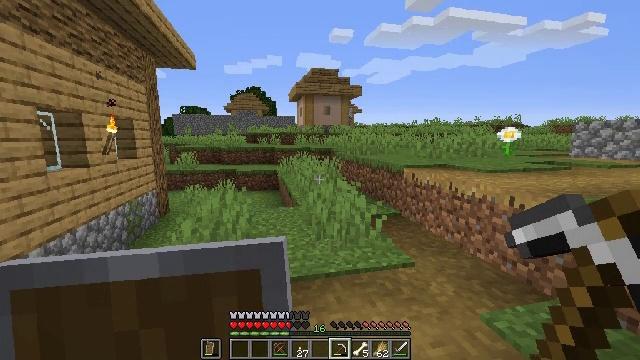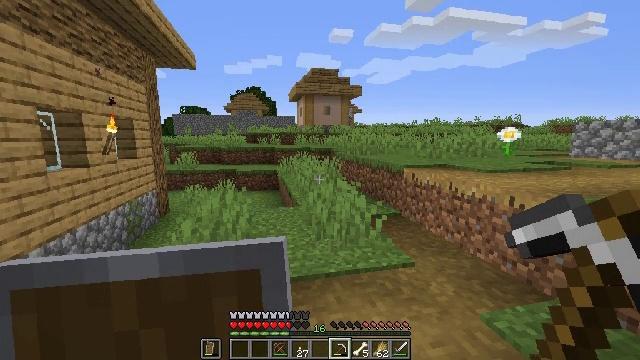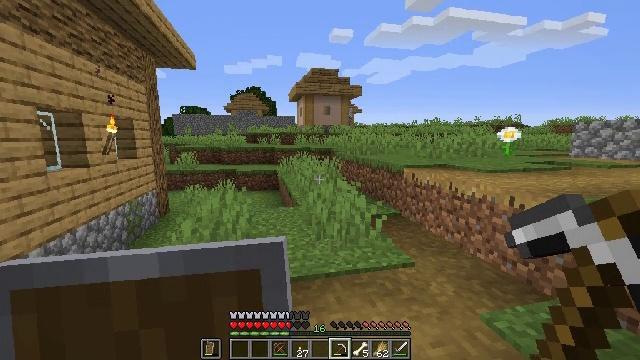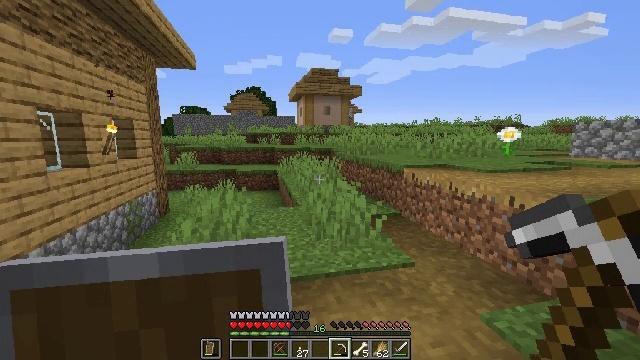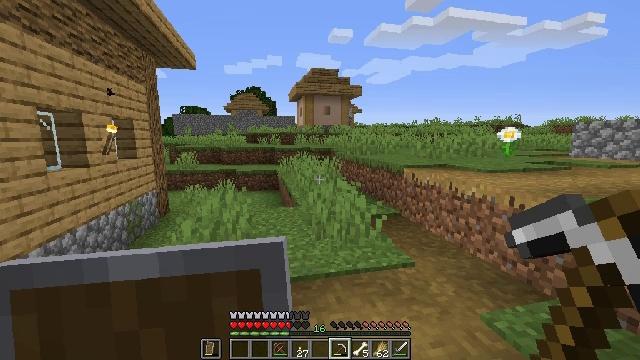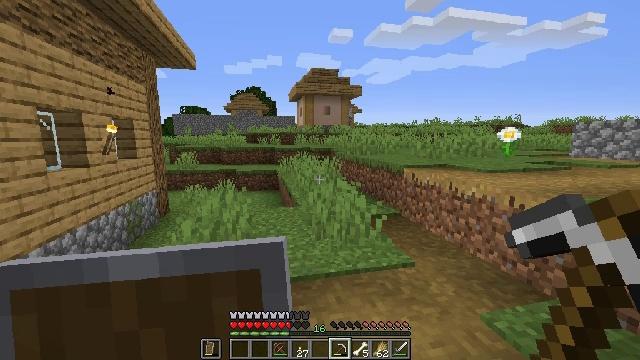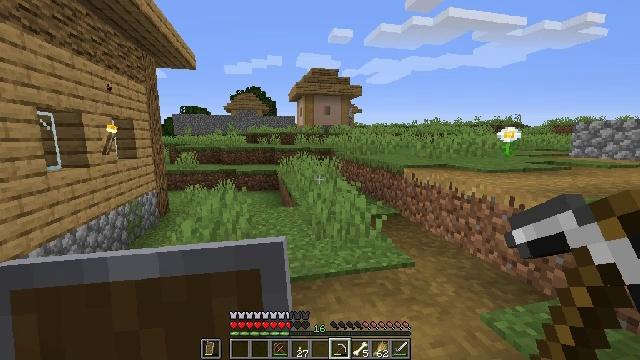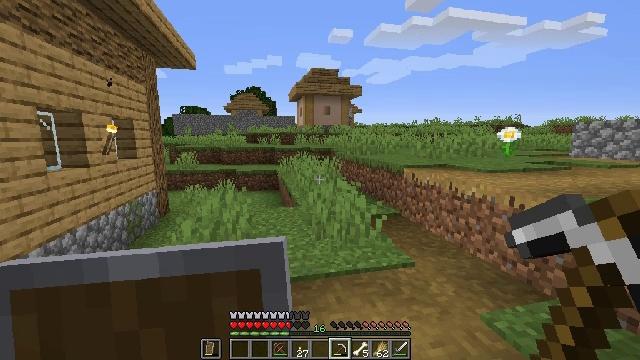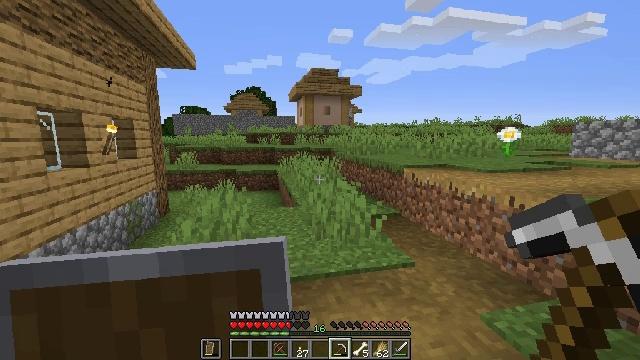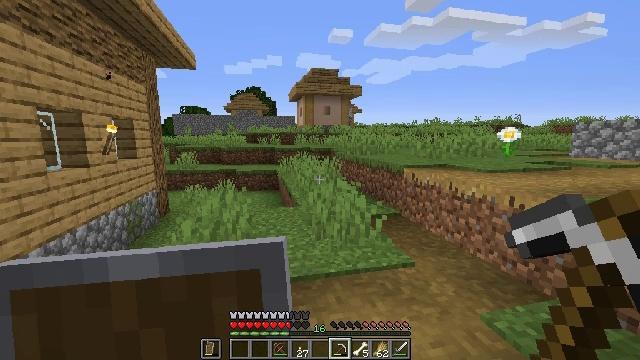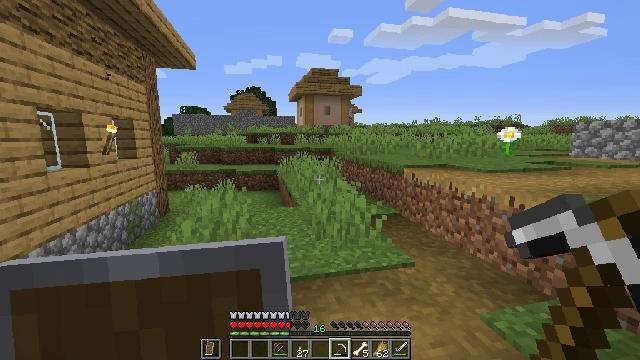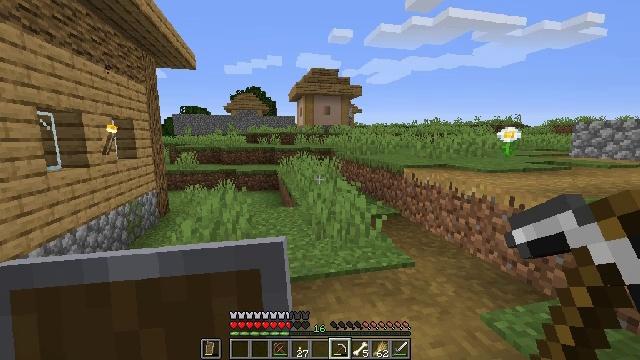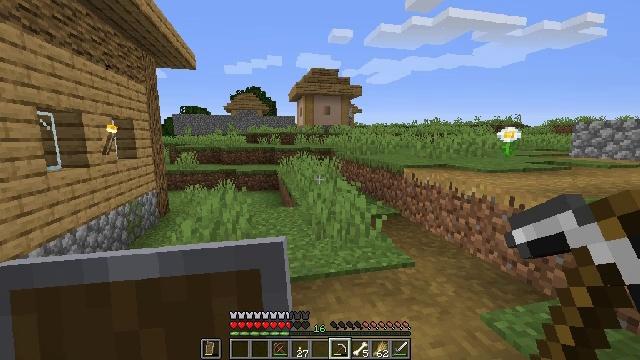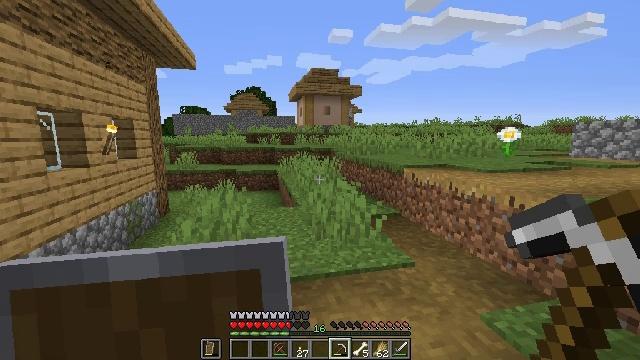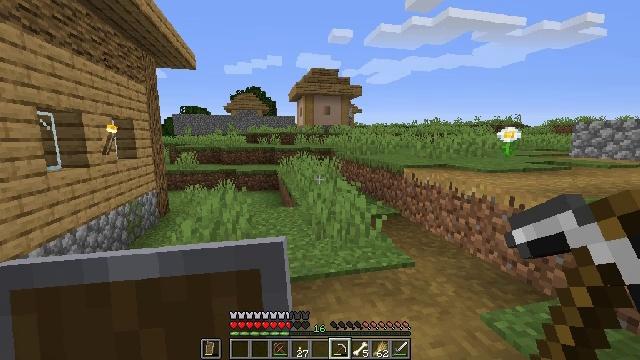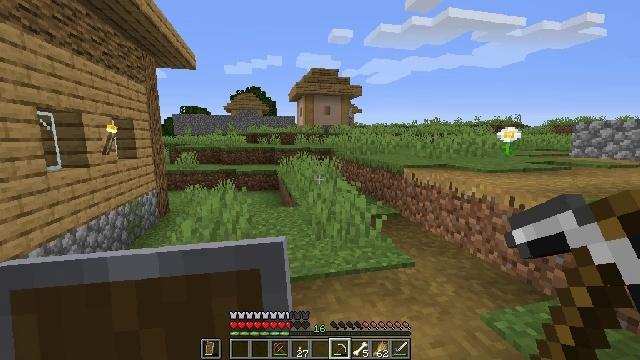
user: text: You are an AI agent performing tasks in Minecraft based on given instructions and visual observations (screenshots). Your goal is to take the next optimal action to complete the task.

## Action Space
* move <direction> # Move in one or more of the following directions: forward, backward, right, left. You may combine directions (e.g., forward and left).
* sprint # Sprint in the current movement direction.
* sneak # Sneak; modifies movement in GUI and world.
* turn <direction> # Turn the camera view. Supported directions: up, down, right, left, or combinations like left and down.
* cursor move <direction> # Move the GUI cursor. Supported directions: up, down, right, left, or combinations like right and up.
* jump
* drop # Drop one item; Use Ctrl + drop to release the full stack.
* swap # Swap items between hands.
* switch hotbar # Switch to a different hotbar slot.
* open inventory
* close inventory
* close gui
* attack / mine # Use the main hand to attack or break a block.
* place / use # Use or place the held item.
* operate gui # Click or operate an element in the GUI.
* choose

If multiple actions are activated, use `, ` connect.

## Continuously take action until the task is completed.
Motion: motion action
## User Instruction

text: Break the bell in the village.
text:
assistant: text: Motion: no_op
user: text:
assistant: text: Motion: no_op
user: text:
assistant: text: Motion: no_op
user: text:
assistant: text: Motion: no_op
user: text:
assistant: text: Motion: no_op
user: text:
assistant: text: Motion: no_op
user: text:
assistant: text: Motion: no_op
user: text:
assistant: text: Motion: no_op
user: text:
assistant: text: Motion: no_op
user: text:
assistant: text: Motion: no_op
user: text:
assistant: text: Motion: no_op
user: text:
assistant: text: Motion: no_op
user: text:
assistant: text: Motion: no_op
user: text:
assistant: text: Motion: no_op
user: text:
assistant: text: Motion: no_op
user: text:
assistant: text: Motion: no_op
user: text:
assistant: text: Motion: no_op
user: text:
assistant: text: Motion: no_op
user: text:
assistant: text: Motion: no_op
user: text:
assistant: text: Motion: no_op
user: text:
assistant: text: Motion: no_op
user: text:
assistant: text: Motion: no_op
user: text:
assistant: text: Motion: no_op
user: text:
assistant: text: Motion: no_op
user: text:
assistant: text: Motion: no_op
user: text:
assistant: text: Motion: no_op
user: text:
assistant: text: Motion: no_op
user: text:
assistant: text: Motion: no_op
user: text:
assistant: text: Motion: no_op
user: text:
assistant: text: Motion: no_op